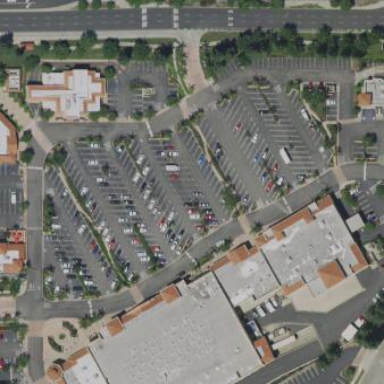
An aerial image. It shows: Commercial building.